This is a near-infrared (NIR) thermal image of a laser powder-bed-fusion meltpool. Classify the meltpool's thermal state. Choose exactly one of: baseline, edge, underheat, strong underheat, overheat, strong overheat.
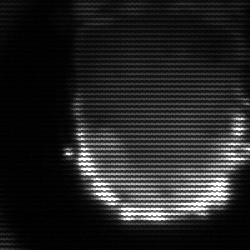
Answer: baseline